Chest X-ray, PA view. Patient: 74 years old, sex M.
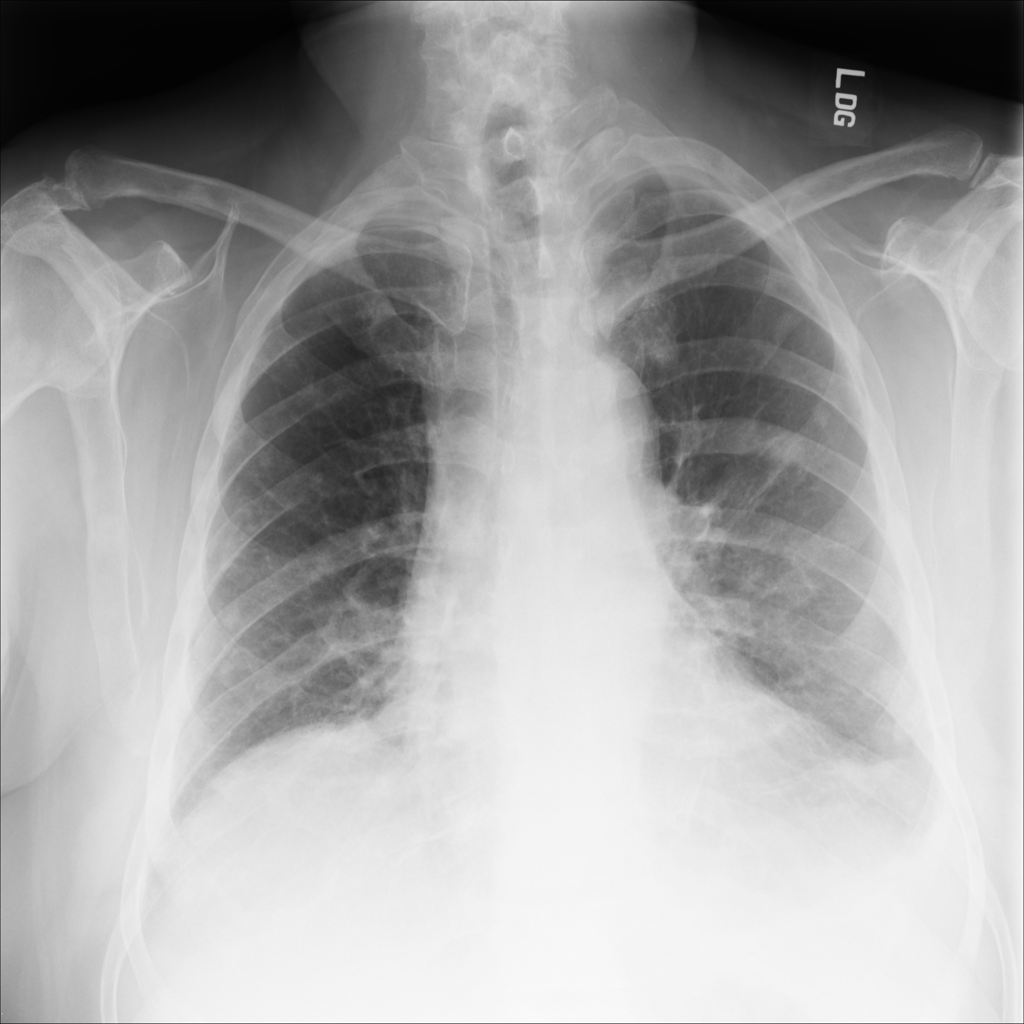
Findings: No Finding